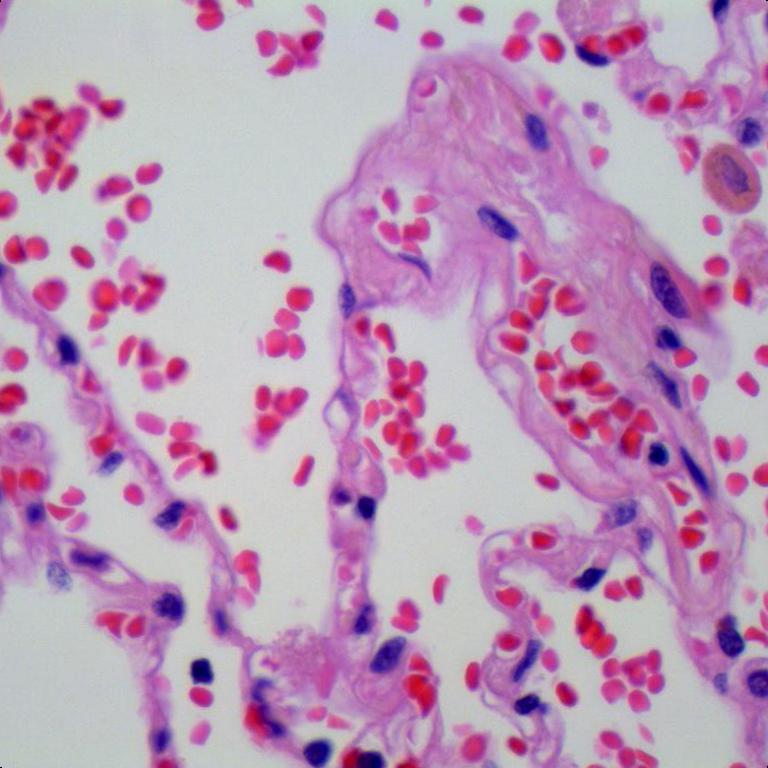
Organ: lung
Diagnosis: benign